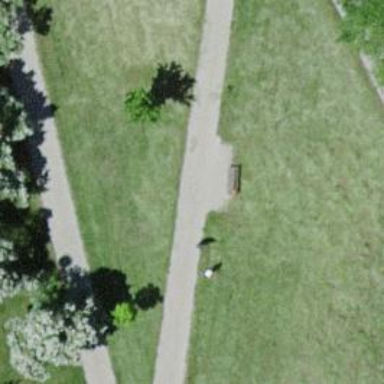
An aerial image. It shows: Brown bench in the vicinity.